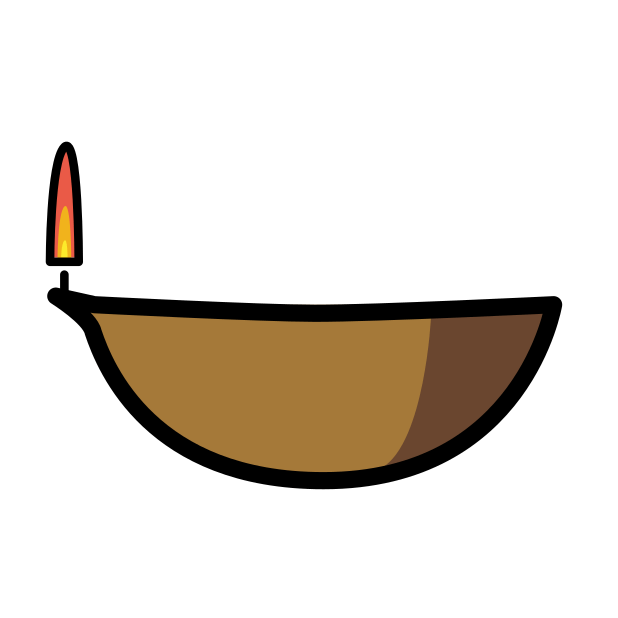
diya lamp